Field crop: tomato
Growth stage: 1
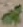
Species: solanum